Field crop: tomato
Growth stage: 2
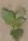
Species: solanum